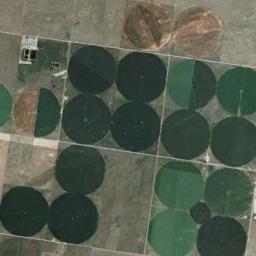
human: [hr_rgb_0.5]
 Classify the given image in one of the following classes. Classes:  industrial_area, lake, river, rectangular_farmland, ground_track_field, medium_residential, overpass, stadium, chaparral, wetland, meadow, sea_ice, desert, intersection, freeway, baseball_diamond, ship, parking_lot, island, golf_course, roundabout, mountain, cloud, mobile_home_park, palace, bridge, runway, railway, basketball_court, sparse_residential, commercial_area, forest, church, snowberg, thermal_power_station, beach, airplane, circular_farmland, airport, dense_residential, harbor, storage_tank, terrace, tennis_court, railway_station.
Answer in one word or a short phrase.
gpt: circular_farmland